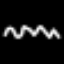
Label: squiggle